Question: I have a dataframe df1
'''
df1.info()
<class 'pandas.core.frame.DataFrame'>
RangeIndex: 38840 entries, 0 to 38839
Data columns (total 7 columns):
TIMESTAMP 38840 non-null datetime64[ns]
ACT_TIME_AERATEUR_1_F1 38696 non-null float64
ACT_TIME_AERATEUR_1_F3 38697 non-null float64
ACT_TIME_AERATEUR_1_F5 38695 non-null float64
ACT_TIME_AERATEUR_1_F6 38695 non-null float64
ACT_TIME_AERATEUR_1_F7 38693 non-null float64
ACT_TIME_AERATEUR_1_F8 38696 non-null float64
dtypes: datetime64<URL>
memory usage: 2.1 MB
'''
which looks like this :
'''
TIMESTAMP ACT_TIME_AERATEUR_1_F1 ACT_TIME_AERATEUR_1_F3 ACT_TIME_AERATEUR_1_F5 ACT_TIME_AERATEUR_1_F6 ACT_TIME_AERATEUR_1_F7
ACT_TIME_AERATEUR_1_F8
2015-08-01 05:10:00 100 100 100 100 100 100
2015-08-01 05:20:00 100 100 100 100 100 100
2015-08-01 05:30:00 100 100 100 100 100 100
2015-08-01 05:40:00 100 100 100 100 100 100
'''
I try to create a heatmap with seaborn to visualize data which are between two date ( for example here between '2015-08-01 23:10:00' and '2015-08-02 02:00:00') :
I do like this :
'''
df1['TIMESTAMP']= pd.to_datetime(df_no_missing['TIMESTAMP'], '%d-%m-%y %H:%M:%S')
df1['date'] = df_no_missing['TIMESTAMP'].dt.date
df1['time'] = df_no_missing['TIMESTAMP'].dt.time
date_debut = pd.to_datetime('2015-08-01 23:10:00')
date_fin = pd.to_datetime('2015-08-02 02:00:00')
df1 = df1[(df1['TIMESTAMP'] >= date_debut) & (df1['TIMESTAMP'] < date_fin)]
sns.heatmap(df1.iloc[:,1:6:],annot=True, linewidths=.5)
'''
I got a heatmap like in the attached

My question now is how can I replace the number in the left of the heatmap map (145...161) by their corresponding values of timestamp (2015-08-01 05:10:00, 2015-08-01 05:20:00, 2015-08-01 05:30:00, ...)
Thank you
Bests
I try to make modifications :
'''
df1.set_index("TIMESTAMP", inplace=1)
sns.heatmap(df1.iloc[:, 1:6:], annot=True, linewidths=.5)
ax = plt.gca()
ax.set_yticklabels([i.strftime("%Y-%m-%d %H:%M:%S") for i in df1.TIMESTAMP], rotation=0)
'''
But I get error and warning :
> '''
C:\Users\Demonstrator\Anaconda3\lib\site-packages\ipykernel\__main__.py:2:
'''
SettingWithCopyWarning:
A value is trying to be set on a copy of a slice from a DataFrame.
Try using .loc[row_indexer,col_indexer] = value instead'''
See the caveats in the documentation: http://pandas.pydata.org/pandas-docs/stable/indexing.html#indexing-view-versus-copy
from ipykernel import kernelapp as app
C:\Users\Demonstrator\Anaconda3\lib\site-packages\ipykernel\__main__.py:3:
'''
SettingWithCopyWarning:
A value is trying to be set on a copy of a slice from a DataFrame.
Try using .loc[row_indexer,col_indexer] = value instead'''
See the caveats in the documentation: http://pandas.pydata.org/pandas-docs/stable/indexing.html#indexing-view-versus-copy
app.launch_new_instance()
C:\Users\Demonstrator\Anaconda3\lib\site-packages\ipykernel\__main__.py:4:
'''
SettingWithCopyWarning:
A value is trying to be set on a copy of a slice from a DataFrame.
Try using .loc[row_indexer,col_indexer] = value instead'''
See the caveats in the documentation: http://pandas.pydata.org/pandas-docs/stable/indexing.html#indexing-view-versus-copy
---------------------------------------------------------------------------
ValueError Traceback (most recent call last)
<ipython-input-129-cec498d88cac> in <module>()
9
10 #sns.heatmap(df1.iloc[:,1:6:],annot=True, linewidths=.5)
---> 11 sns.heatmap(df1.iloc[:, 1:6:], annot=True, linewidths=.5)
12 ax = plt.gca()
13 ax.set_yticklabels([i.strftime("%Y-%m-%d %H:%M:%S") for i in df1.TIMESTAMP], rotation=0)
C:\Users\Demonstrator\Anaconda3\lib\site-packages\seaborn\matrix.py in
'''
heatmap(data, vmin, vmax, cmap, center, robust, annot, fmt, annot_kws,
linewidths, linecolor, cbar, cbar_kws, cbar_ax, square, ax,
xticklabels, yticklabels, mask, **kwargs)
483 plotter = _HeatMapper(data, vmin, vmax, cmap, center, robust, annot, fmt,
484 annot_kws, cbar, cbar_kws, xticklabels,
--> 485 yticklabels, mask)
486
487 # Add the pcolormesh kwargs here'''
C:\Users\Demonstrator\Anaconda3\lib\site-packages\seaborn\matrix.py in
'''
(self, data, vmin, vmax, cmap, center, robust, annot, fmt, annot_kws, cbar, cbar_kws, xticklabels, yticklabels, mask)
165 # Determine good default values for the colormapping
166 self._determine_cmap_params(plot_data, vmin, vmax,
--> 167 cmap, center, robust)
168
169 # Sort out the annotations'''
C:\Users\Demonstrator\Anaconda3\lib\site-packages\seaborn\matrix.py in
'''
_determine_cmap_params(self, plot_data, vmin, vmax, cmap, center, robust)
204 calc_data = plot_data.data[~np.isnan(plot_data.data)]
205 if vmin is None:
--> 206 vmin = np.percentile(calc_data, 2) if robust else calc_data.min()
207 if vmax is None:
208 vmax = np.percentile(calc_data, 98) if robust else calc_data.max()'''
C:\Users\Demonstrator\Anaconda3\lib\site-packages\numpy\core\_methods.py
'''
in _amin(a, axis, out, keepdims)
27
28 def _amin(a, axis=None, out=None, keepdims=False):
---> 29 return umr_minimum(a, axis, None, out, keepdims)
30
31 def _sum(a, axis=None, dtype=None, out=None, keepdims=False):'''
ValueError: zero-size array to reduction operation minimum which has no identity
'''
@jeanrjc, look at the last image, there is a problem: the image is too small and there is two vertical line(scale)on the right. I hope that i'am clear now<URL>
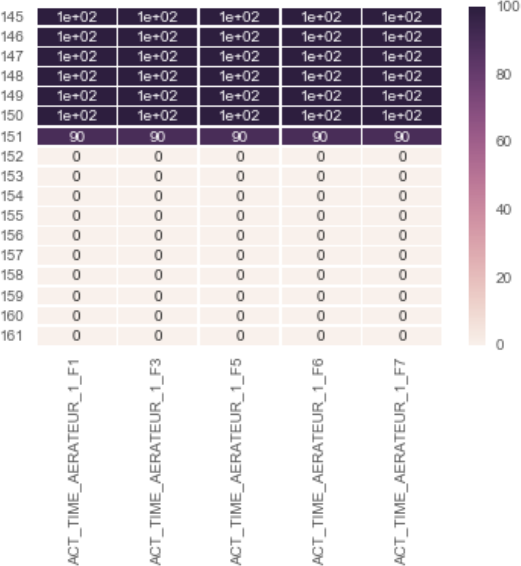
Answer: It's because 'TIMESTAMP' is not your index, from the 'sns.heatmap' docstring:
> yticklabels : list-like, int, or bool, optional
If True, plot the row names of the dataframe. If False, don't plot
the row names. If list-like, plot these alternate labels as the
yticklabels. If an integer, use the index names but plot only every
n label.
The row names being the index.
So you can just set your index accordingly:
'''
df1.set_index("TIMESTAMP", inplace=1)
'''
and with your 'sns' command, it will work almost fine. To problem is that you'll have an ugly representation of the date.
Alternatively, you can do, :
'''
import matplotlib.pyplot as plt
import seaborn as sns
import pandas as pd
...
...
ax = sns.heatmap(df1.iloc[:, 1:6:], annot=True, linewidths=.5)
ax.set_yticklabels([i.strftime("%Y-%m-%d %H:%M:%S") for i in df1.TIMESTAMP], rotation=0)
'''
HTH